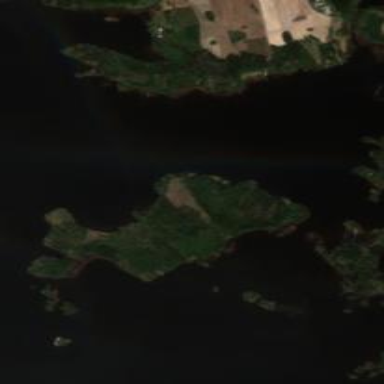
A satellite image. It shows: Island.